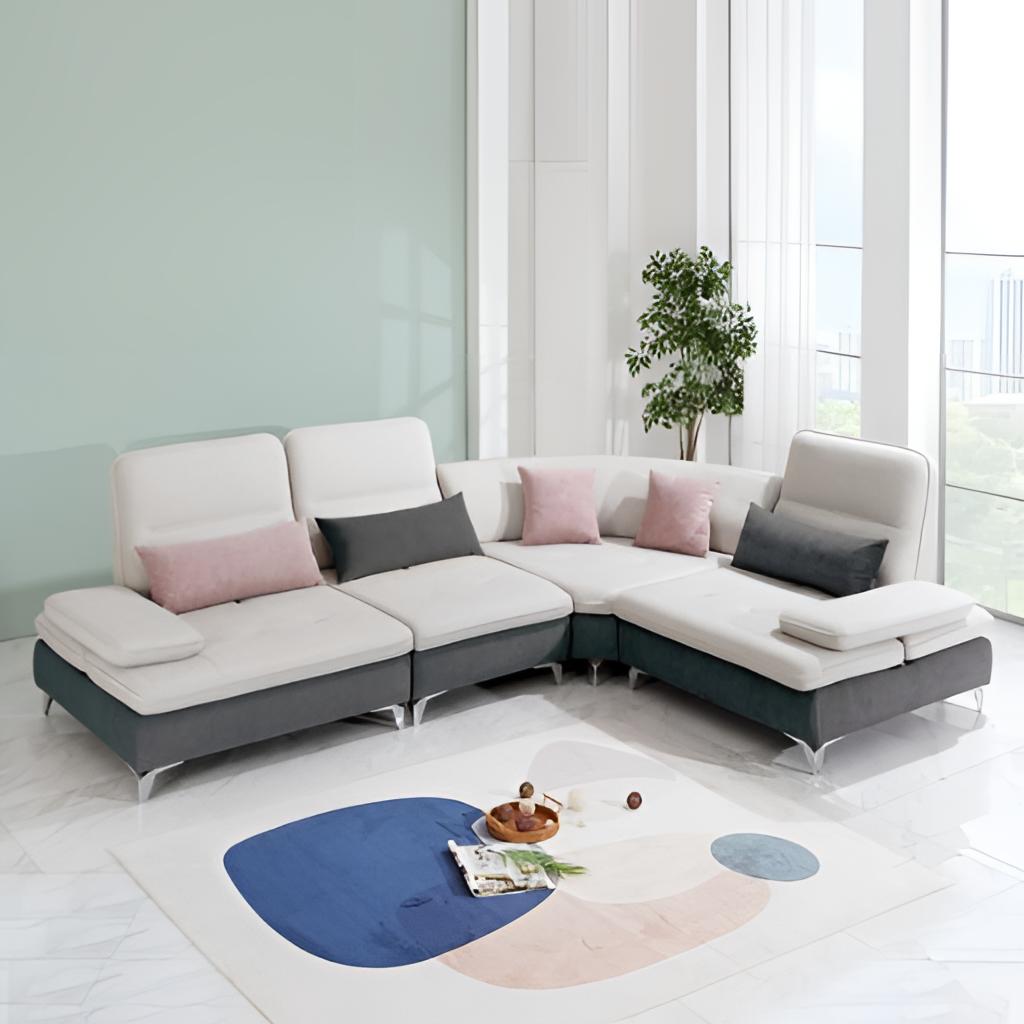
white leather sectional sofa, living room, paint wallpaper, with solid pattern, modern, white tile flooring, with plain pattern